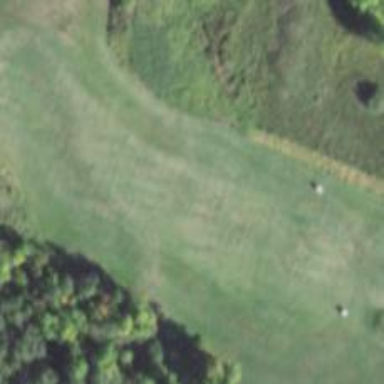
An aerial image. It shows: Rough grassy area used for golf.